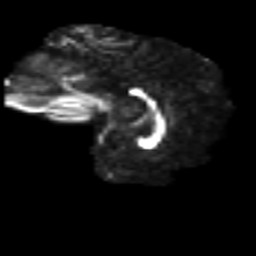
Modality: FA
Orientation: sagittal
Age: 32
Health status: ill
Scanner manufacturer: philips
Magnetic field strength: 3 T
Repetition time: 9 s
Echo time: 0.127 s